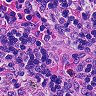
Metastatic tissue present: no